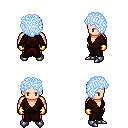
a pixel art fantasy rpg character, male body template, human, light skin, brown robe, magenta pants, white cyan curly afro hairstyle, gold gloves, metal boots, four views (front, back, left, right), 2x2 character sprite sheet, small pixel art, hard edges, no anti-aliasing